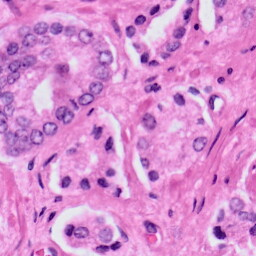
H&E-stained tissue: Prostate